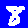
Digit: 8